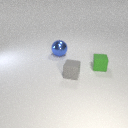
small gray rubber cube to the left of small green rubber cube